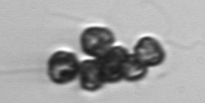
Label: Corymbellus